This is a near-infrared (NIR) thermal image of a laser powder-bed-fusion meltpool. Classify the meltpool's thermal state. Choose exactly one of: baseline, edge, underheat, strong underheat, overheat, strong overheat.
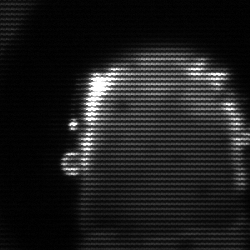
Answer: baseline